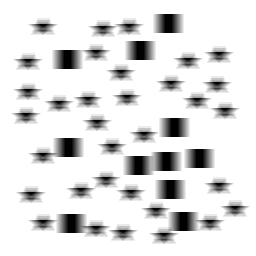
Squares: 11
Triangles: 0
Stars: 33
Total shapes: 44